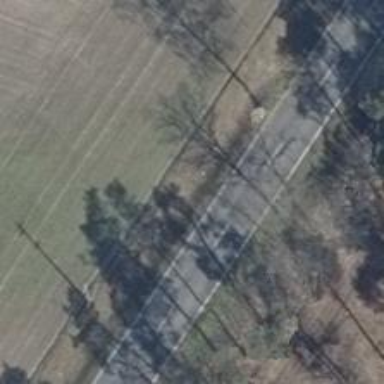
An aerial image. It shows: Secondary road with asphalt surface.